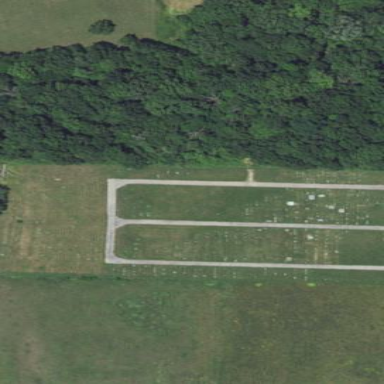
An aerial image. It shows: Cemetery.